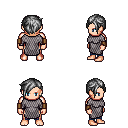
a pixel art fantasy rpg character, male body template, human, light skin, chain mail, magenta pants, gray pixie cut hairstyle, leather bracers, four views (front, back, left, right), 2x2 character sprite sheet, small pixel art, hard edges, no anti-aliasing